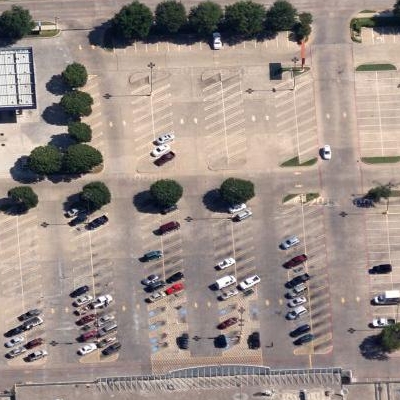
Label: gParking